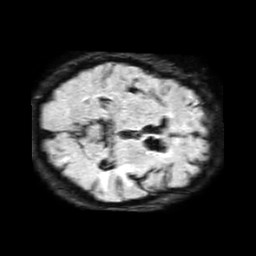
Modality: FLAIR
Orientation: axial
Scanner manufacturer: philips
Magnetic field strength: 1.5 T
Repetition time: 6 s
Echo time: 0.1032 s